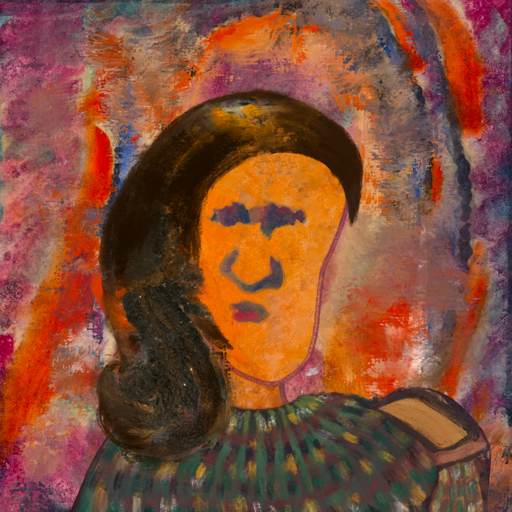
Background: Experience, Head And Neck Front: Hypocrite, Face Front: In_The_Sun, Bust: After_Raid, Hair Front: Gypsy_Queen, Head Accessory: Blank, Second Necklace: Blank, Necklace: Blank, Baby: Blank